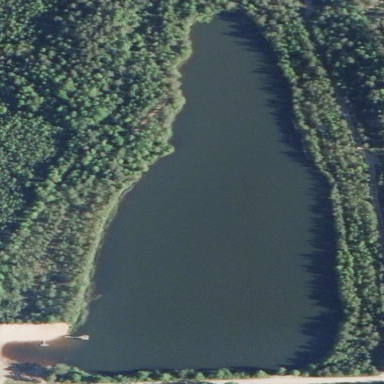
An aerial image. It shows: Lake with natural water.